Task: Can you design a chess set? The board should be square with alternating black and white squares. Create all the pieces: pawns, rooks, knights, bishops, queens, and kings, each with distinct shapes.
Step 1501:
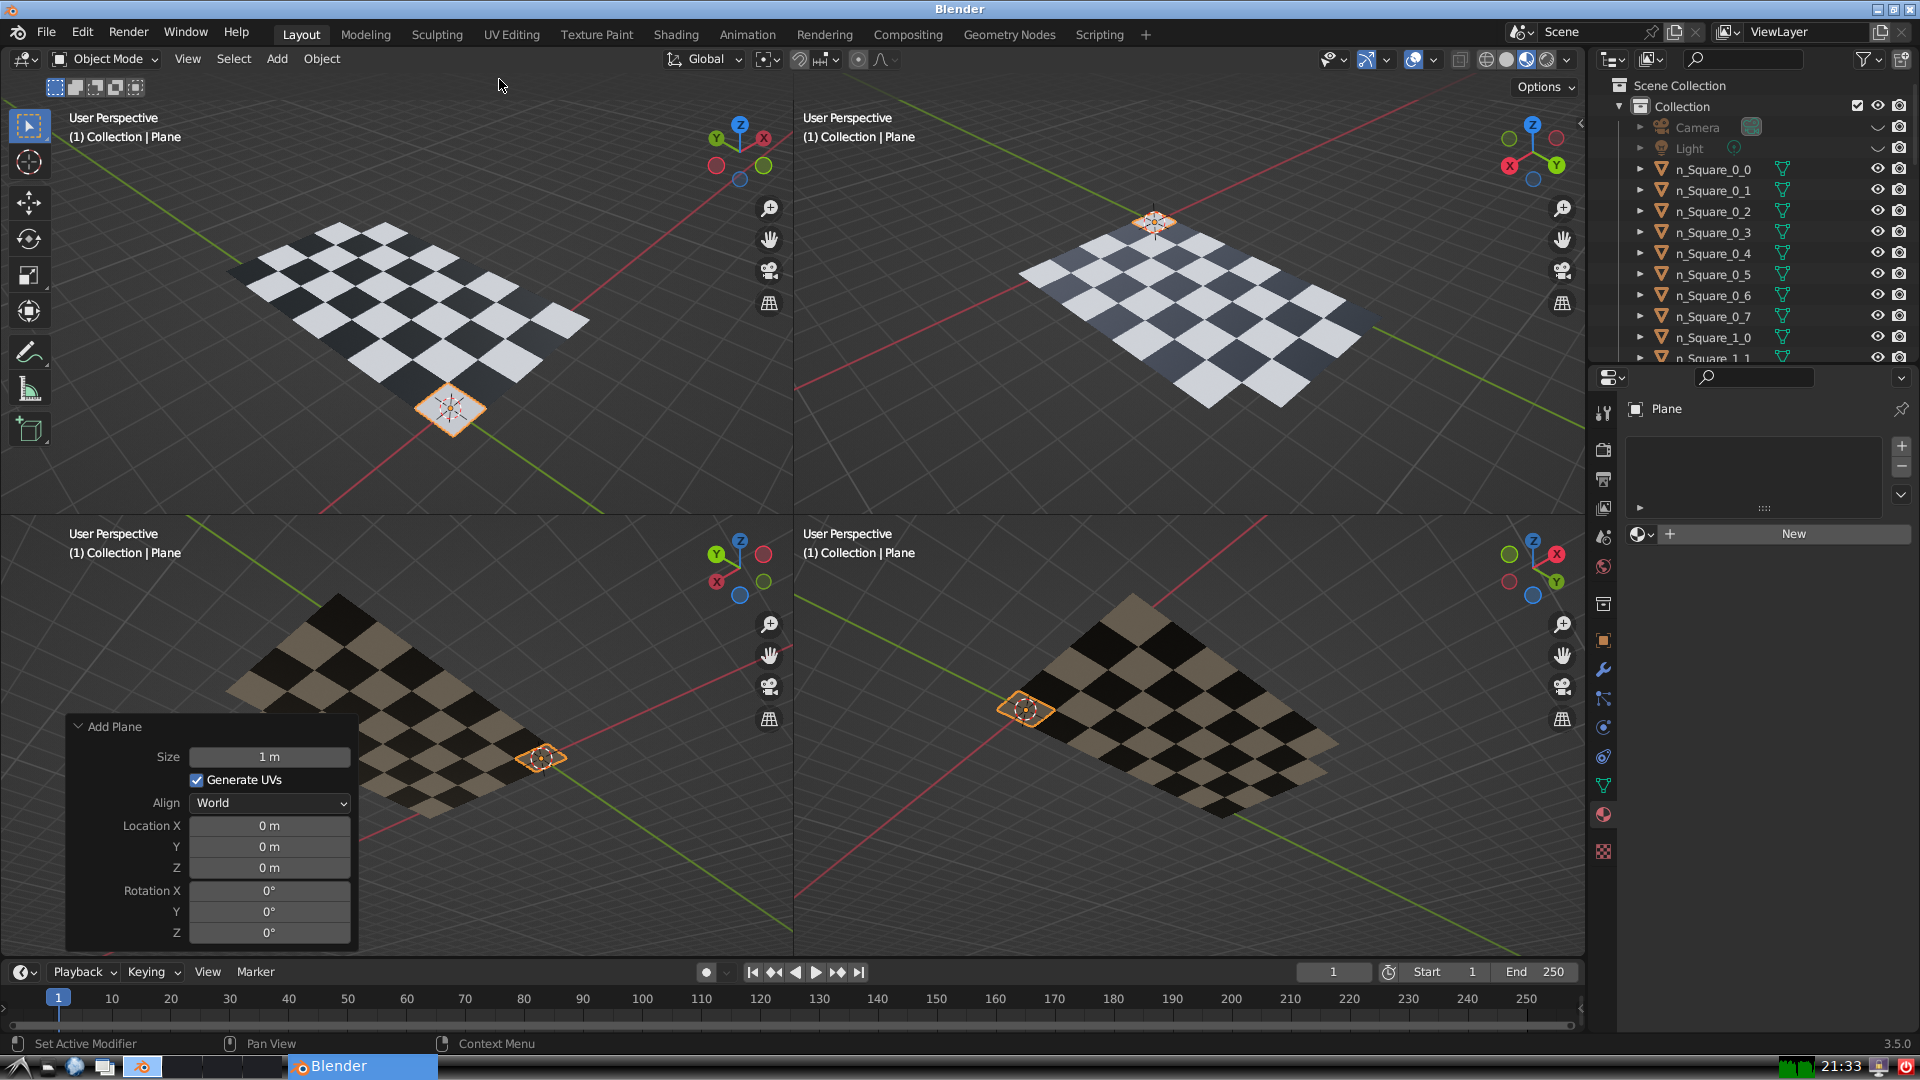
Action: {"mouse_move": [270, 758]}